Question: I'm developing a node js project here is my project hierarchy.

Here is my .
'''
var http = require('http'),
fs = require('fs');
fs.readFile('./home.html', function (err, html) {
if (err) {
throw err;
}
http.createServer(function(request, response) {
response.writeHeader(200, {"Content-Type": "text/html"});
response.write(html);
response.end();
}).listen(8000);
});
'''
But css files are not loaded.Please help me out with the correct coding.Thnx
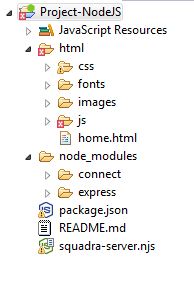
Answer: I found the 'connect' module very simple to use:
'''
var connect = require('connect');
connect.createServer(
connect.static(__dirname)
).listen(8000);
'''